Question:
<URL>
'''
def retrieve(self, request, weather_date=None):
'''
as shows in the image of 'retrieve()' i have change the argument as 'weather_date' but the swagger is generating only 'pk' and serializer class is 'viewsets.ReadOnlyModelViewSet' and the router in <URL> is 'DefaultRouter'.
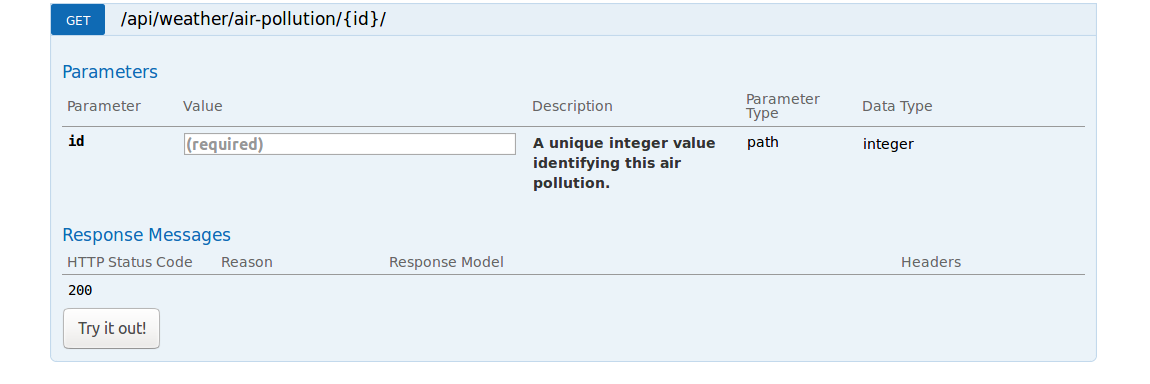
Answer: Rest-swagger introspects the the ModelViewSet class rather than the function signature. That field is based off the lookup_field attribute on view class. Reason being is that object lookups are also used for update, partial update and delete
ie
'''
delete /api/weather/air-pollution/:weather_date
or
patch /api/weather/air-polution/:weather_date
'''
The lookup field on this is defaulted to ''id''. Instead I would over ride the value in your Weather viewset class.
'''
class Weather(viewsets.ReadOnlyModelViewSet):
lookup_field = 'weather_date'
'''
Changing this should reflect in your rest swagger docs